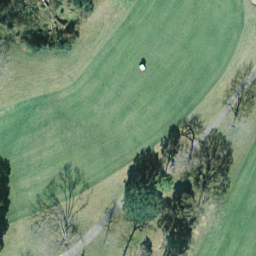
Label: golf course